Question: Slightly noob-ish question but I get confused when it comes to calculating what density bucket the phone falls in. I'll take my Galaxy S3 as an example.
It has a resolution of '1280 x 720' which means it has '306 dpi'. Now, referring to the chart below, my phone falls in the 'hdpi' category because it has more than '240 dpi' but less than the '320 dpi' needed to be an 'xhdpi' screen. So, the phone is '853 x 480 DP' (dividing by 1.5)
However, a screen information app on my phone tells me that it is an 'xhdpi' screen. So, the phone is '640 x 360 DP' (dividing by 2).

I am trying to design my app for the top 10 Android phones in my country. So I am calculating their sizes in DPs to design UIs based on their "smallest width DPs". This isn't a one-off size calculation.
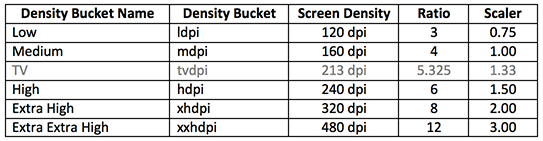
Answer: I think Android tries to find the "best match". So if 306 is in between 240 and 320, its much more closer to 320. So it will use xhdpi. You can read more <URL>. Quoting from the official link to docs:
> Based on the size and density of the current screen, the system uses any size- and density-specific resource provided in your application. For example, if the device has a high-density screen and the application requests a drawable resource, the system looks for a drawable resource directory that best matches the device configuration. Depending on the other alternative resources available, a resource directory with the hdpi qualifier (such as drawable-hdpi/) might be the best match, so the system uses the drawable resource from this directory.